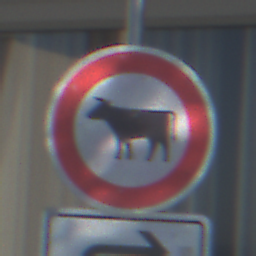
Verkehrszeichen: VerbotViehtrieb
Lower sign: RichtungsangabeDurchPfeile5
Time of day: MorningAfternoon
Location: Outdoor (Urban)
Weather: Clear
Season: NotSpecified
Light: Natural